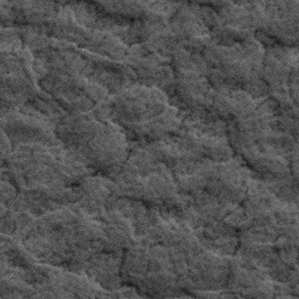
Label: frost